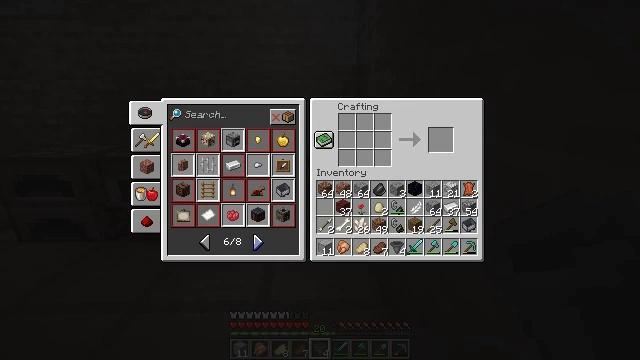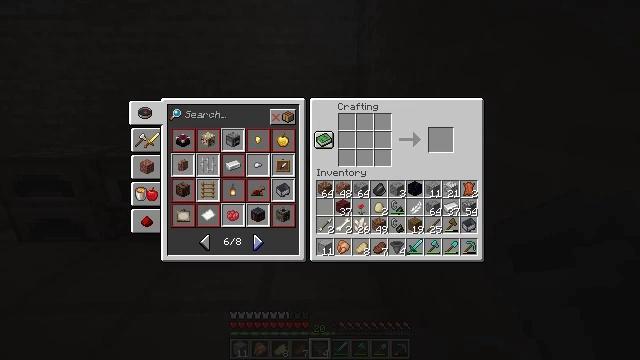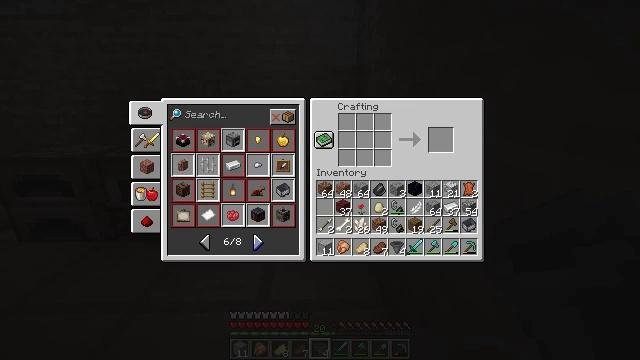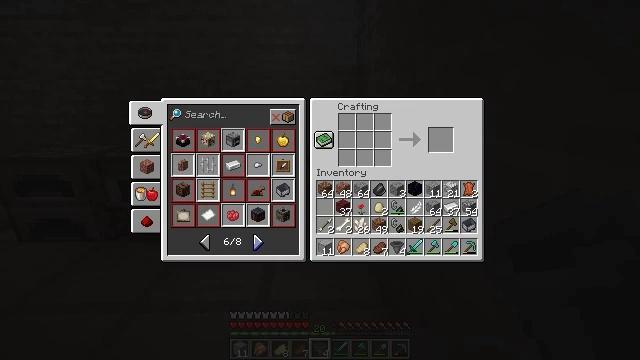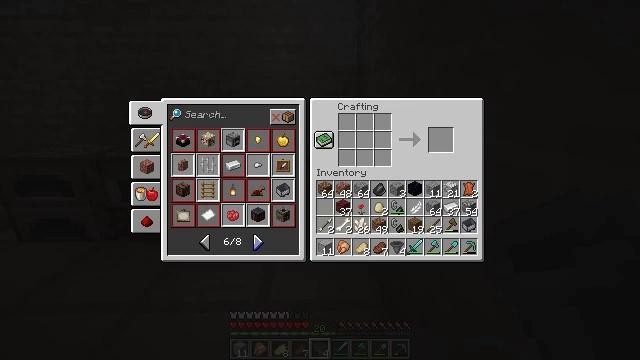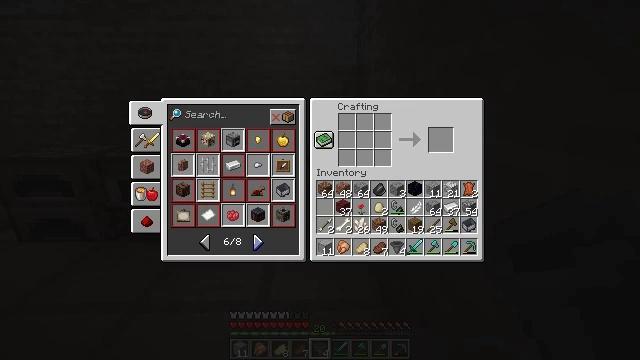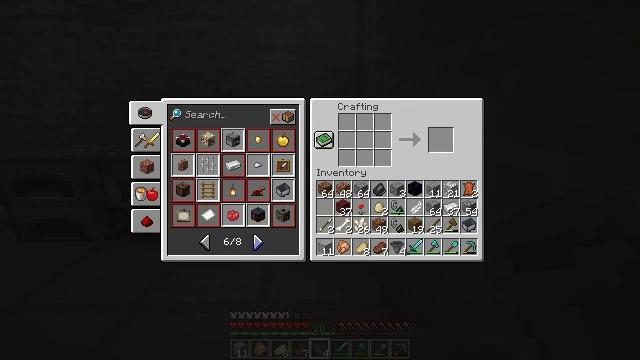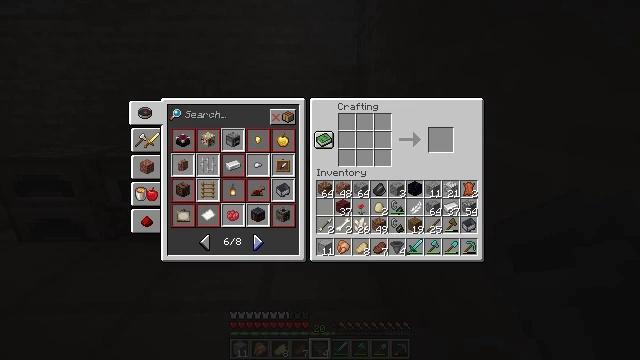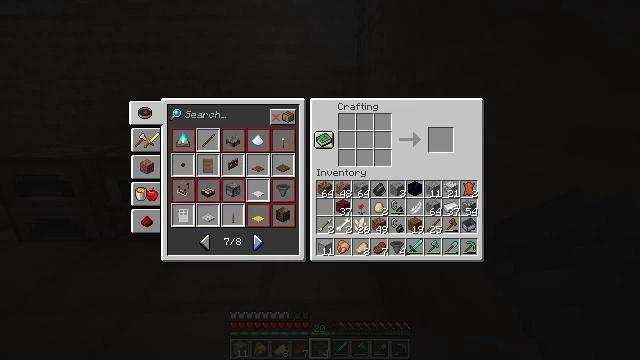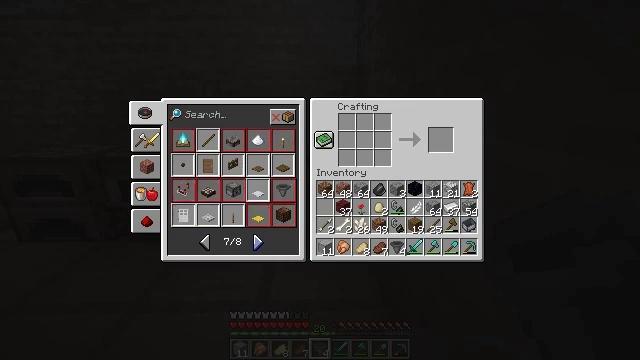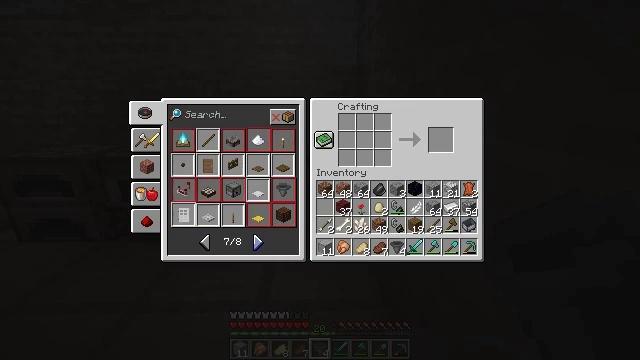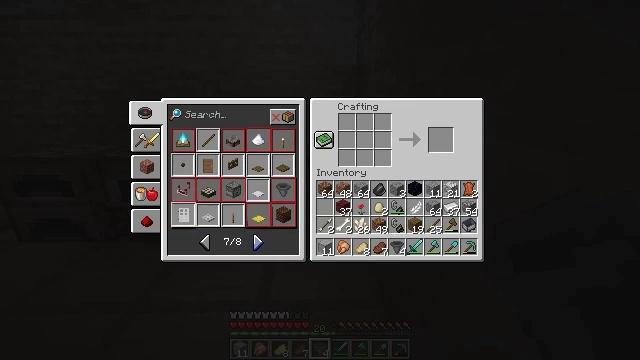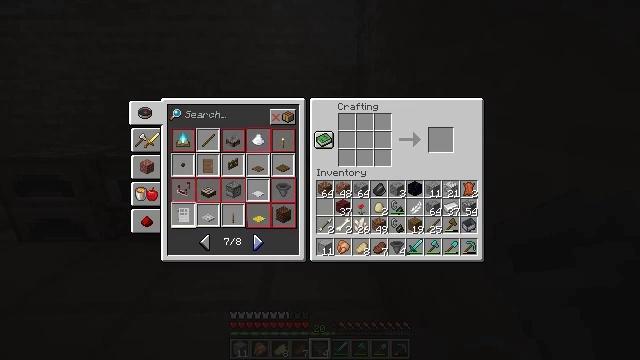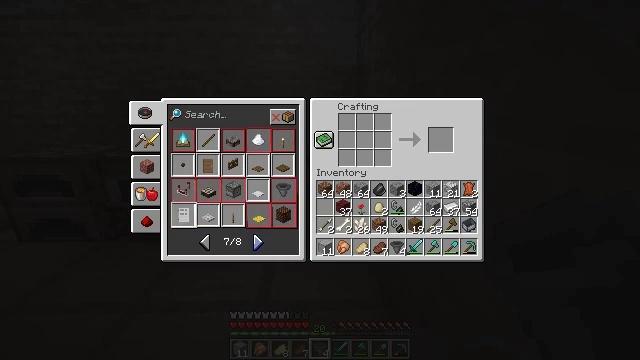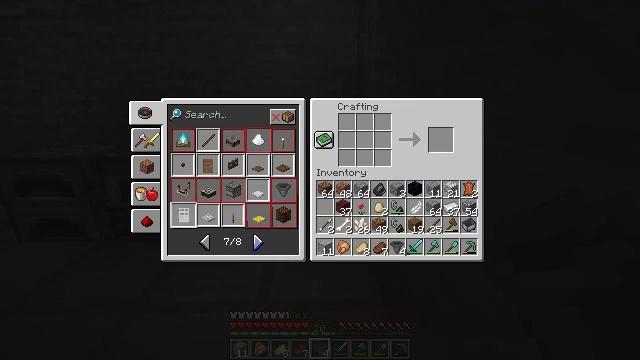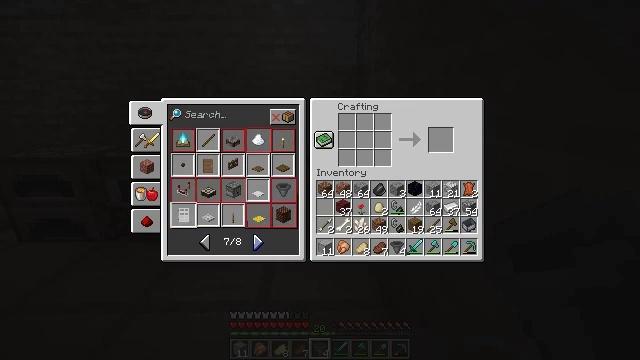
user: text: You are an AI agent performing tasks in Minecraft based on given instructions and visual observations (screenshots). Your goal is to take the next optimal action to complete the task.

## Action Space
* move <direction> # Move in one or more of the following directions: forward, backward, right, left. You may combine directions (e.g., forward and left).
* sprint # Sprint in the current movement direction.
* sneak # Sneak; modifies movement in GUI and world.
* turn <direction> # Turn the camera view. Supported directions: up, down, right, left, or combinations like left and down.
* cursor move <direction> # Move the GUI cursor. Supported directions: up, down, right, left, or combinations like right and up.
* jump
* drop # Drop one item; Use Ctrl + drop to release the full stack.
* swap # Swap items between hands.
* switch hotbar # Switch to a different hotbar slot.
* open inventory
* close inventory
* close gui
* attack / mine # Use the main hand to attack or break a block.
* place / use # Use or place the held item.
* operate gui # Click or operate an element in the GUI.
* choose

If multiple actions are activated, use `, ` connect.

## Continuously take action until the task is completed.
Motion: motion action
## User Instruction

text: Combine a minecart with a hopper to craft a hopper minecart.
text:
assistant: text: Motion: no_op
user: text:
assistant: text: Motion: no_op
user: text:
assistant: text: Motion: no_op
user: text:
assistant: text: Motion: no_op
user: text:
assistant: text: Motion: no_op
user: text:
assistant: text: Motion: no_op
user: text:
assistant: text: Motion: no_op
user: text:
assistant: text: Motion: attack / mine
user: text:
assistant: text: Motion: attack / mine
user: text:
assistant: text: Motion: attack / mine
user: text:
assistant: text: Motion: no_op
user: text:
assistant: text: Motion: no_op
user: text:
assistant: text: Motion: no_op
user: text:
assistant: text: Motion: no_op
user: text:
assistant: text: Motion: no_op
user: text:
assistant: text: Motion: no_op
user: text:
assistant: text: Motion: no_op
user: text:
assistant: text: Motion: no_op
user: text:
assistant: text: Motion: no_op
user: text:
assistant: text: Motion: no_op
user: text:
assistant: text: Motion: no_op
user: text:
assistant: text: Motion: no_op
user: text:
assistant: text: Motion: no_op
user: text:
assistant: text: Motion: no_op
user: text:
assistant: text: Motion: no_op
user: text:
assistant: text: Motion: no_op
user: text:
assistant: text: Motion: no_op
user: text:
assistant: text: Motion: no_op
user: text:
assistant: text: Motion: no_op
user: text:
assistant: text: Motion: no_op